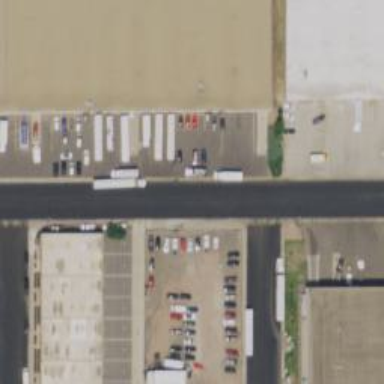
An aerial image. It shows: Alleyway designated as service road.